Aerial crown-view tile of a tropical tree (Barro Colorado Island, Panama), acquired 20240813:
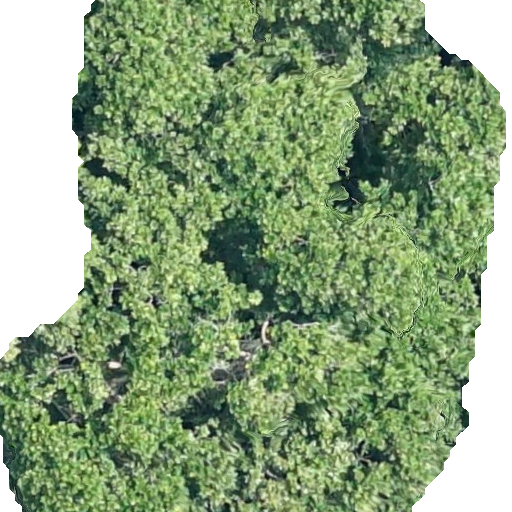
Species: Anacardium excelsum
GBIF accepted scientific name: Anacardium excelsum
Crown area: 389.649 m²